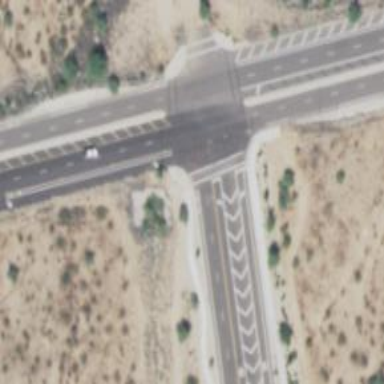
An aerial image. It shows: Uncontrolled zebra crossing with lines markings on the road.